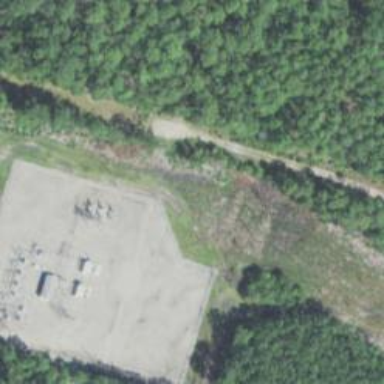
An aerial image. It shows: Distribution level power substation surrounded by fence.